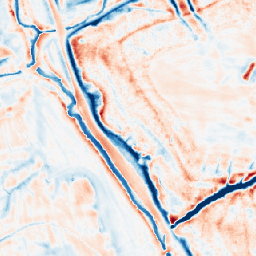
Category: edge_preserving
Decomposition family: bilateral
Decomposition parameters: d: 21
sigma_color: 50
sigma_space: 75
Upsampling method: nearest
Upsampling parameters: scale: 4
Upsampling scale: 4